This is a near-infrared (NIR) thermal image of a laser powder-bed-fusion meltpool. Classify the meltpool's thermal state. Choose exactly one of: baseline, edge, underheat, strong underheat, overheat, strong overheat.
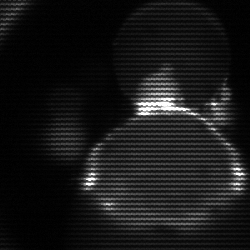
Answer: edge